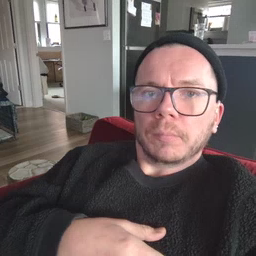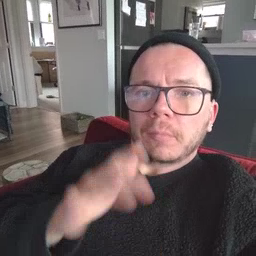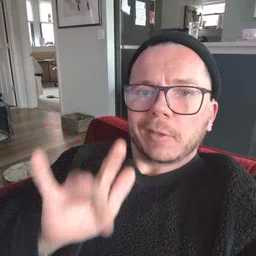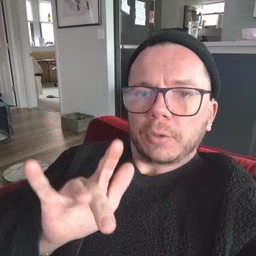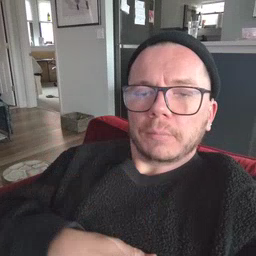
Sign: touch